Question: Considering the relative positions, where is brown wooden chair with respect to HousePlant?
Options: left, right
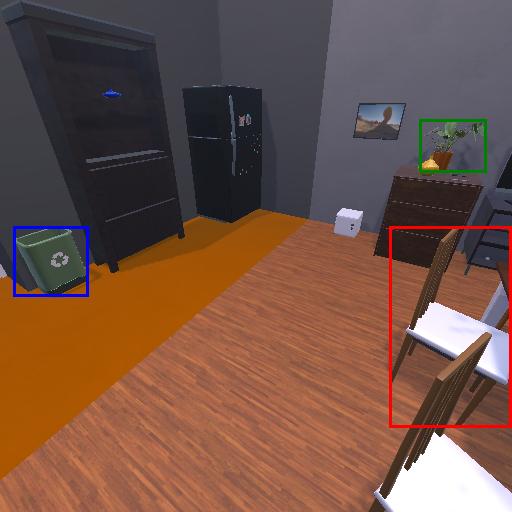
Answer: left